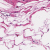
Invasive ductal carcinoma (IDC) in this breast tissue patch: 0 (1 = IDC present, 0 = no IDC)